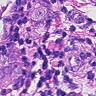
Metastatic tissue present: yes